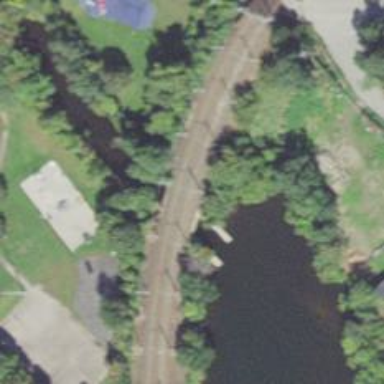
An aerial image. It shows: Railway bridge with electrified contact lines.